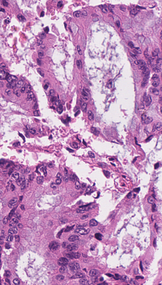
Tumor epithelial tissue: yes
Tumor-associated stroma tissue: no
Normal tissue: no